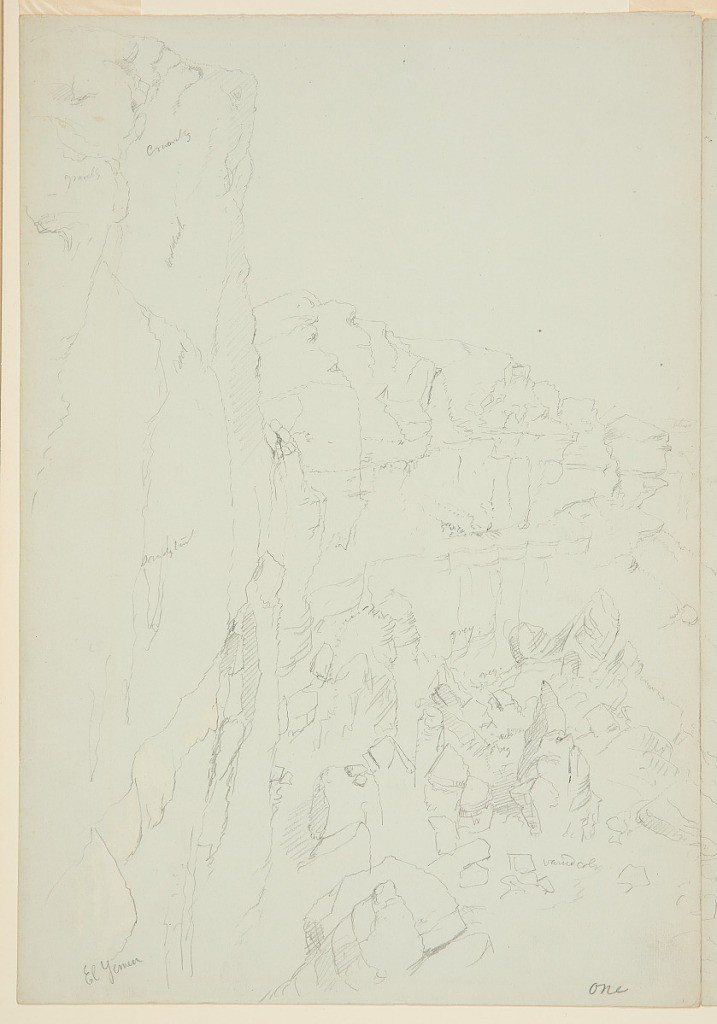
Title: El Yemen Valley, Part One
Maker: Frederic Edwin Church, American, 1826–1900
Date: February 20–March 2, 1868
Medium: Graphite on gray-green wove paper
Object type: Drawing
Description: Landscape sketch showing the first portion of a panoramic view of the canyon known to the artist as the "Valley of El Yemen," located at the intersection of the Nahal Hatira and Nahal Yemin in the Makhteshim-Ein Yahav Nature Reserve in present-day Israel. This description refers to the entire view, comprising three leaves with 1917-4-500-b and -c. In the foreground at left, piles of stones lay at the foot of a sheer, rocky cliff that curves into the middle distance. Its slope descends to a stream at lower center that snakes through the base of the canyon. At right, a rugged hillside stepped with three sheer cliffs frames a view of a barren mountainside in the middle distance at center. Rising abruptly from the base of the canyon, this mountain has two, striated cliffs that run horizontally along the mountainside. It rises to flat top that allows an extensive view of the summits and mountainsides in the background that form a rolling horizon. At upper left, two isolated outlines of mountains and cliffs are included.